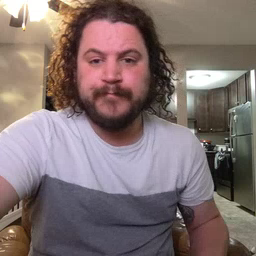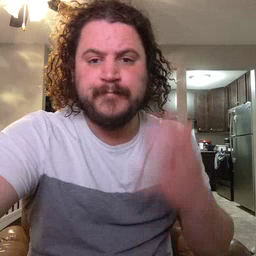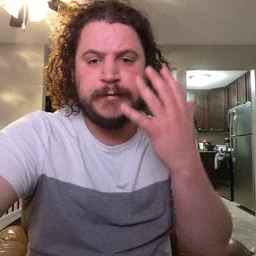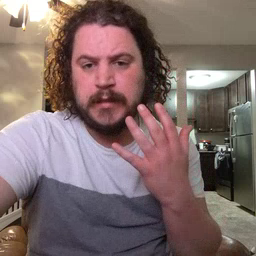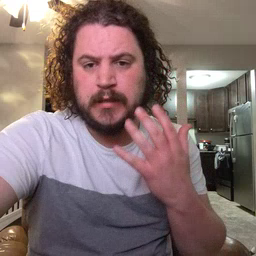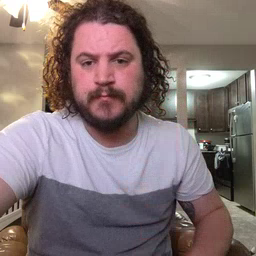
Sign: sad